Question: I dumped a SQLite3 table (from an Anki deck) to a CSV file. I found that the sfld column is separated by .
What is this character or escape character in Unicode?

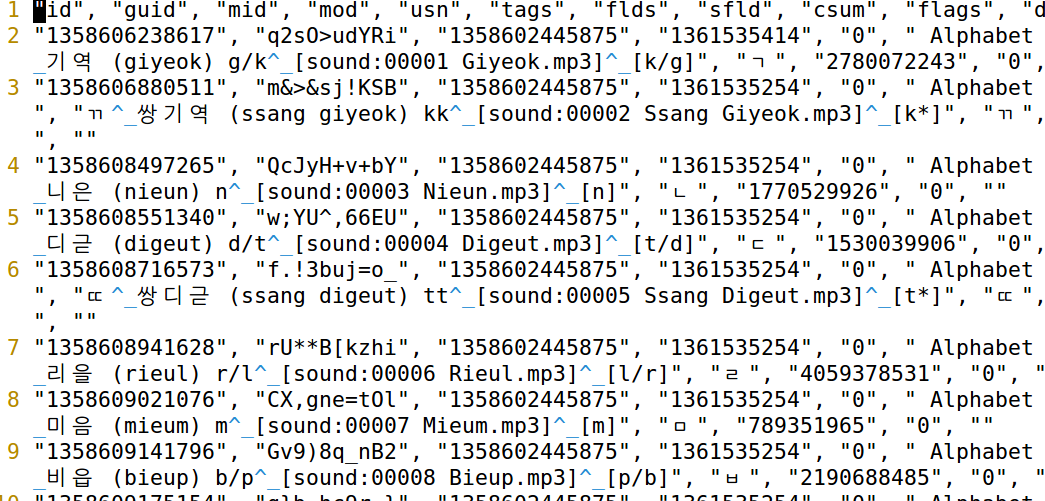
Answer: It's a control-underscore (), or 0x1F, or Unit Separator character from the ASCII (and ISO 8859-x and Unicode) control characters.
The upper-case letters in ASCII, ISO 8859-x and Unicode have code points (all numbers in hex):
'''
41 U+0041 LATIN CAPITAL LETTER A
...
5A U+005A LATIN CAPITAL LETTER Z
'''
The subsequent characters are:
'''
5B U+005B LEFT SQUARE BRACKET
5C U+005C REVERSE SOLIDUS
5D U+005D RIGHT SQUARE BRACKET
5E U+005E CIRCUMFLEX ACCENT
5F U+005F LOW LINE
'''
The control characters like have a code 0x40 less than the upper-case letters, so you have
'''
01 U+0001 START OF HEADING (aka SOH or Control-A)
...
1A U+001A SUBSTITUTE (aka SUB or Control-Z)
'''
and then you get:
'''
1B U+001B ESCAPE (aka ESC or Control-[)
1C U+001C FILE SEPARATOR (aka FS or Control-\)
1D U+001D GROUP SEPARATOR (aka GS or Control-])
1E U+001E RECORD SEPARATOR (aka RS or Control-^)
1F U+001F UNIT SEPARATOR (aka US or Control-_)
'''